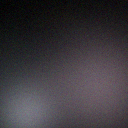
Screen state: off